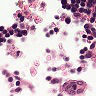
Metastatic tissue present: yes